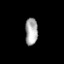
Tissue: prostate
Cell type: Myeloid cells
Senescence score: 0.8464
Nuclear area (px): 332
Mean DAPI intensity: 170.536